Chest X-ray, PA view. Patient: 60 years old, sex F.
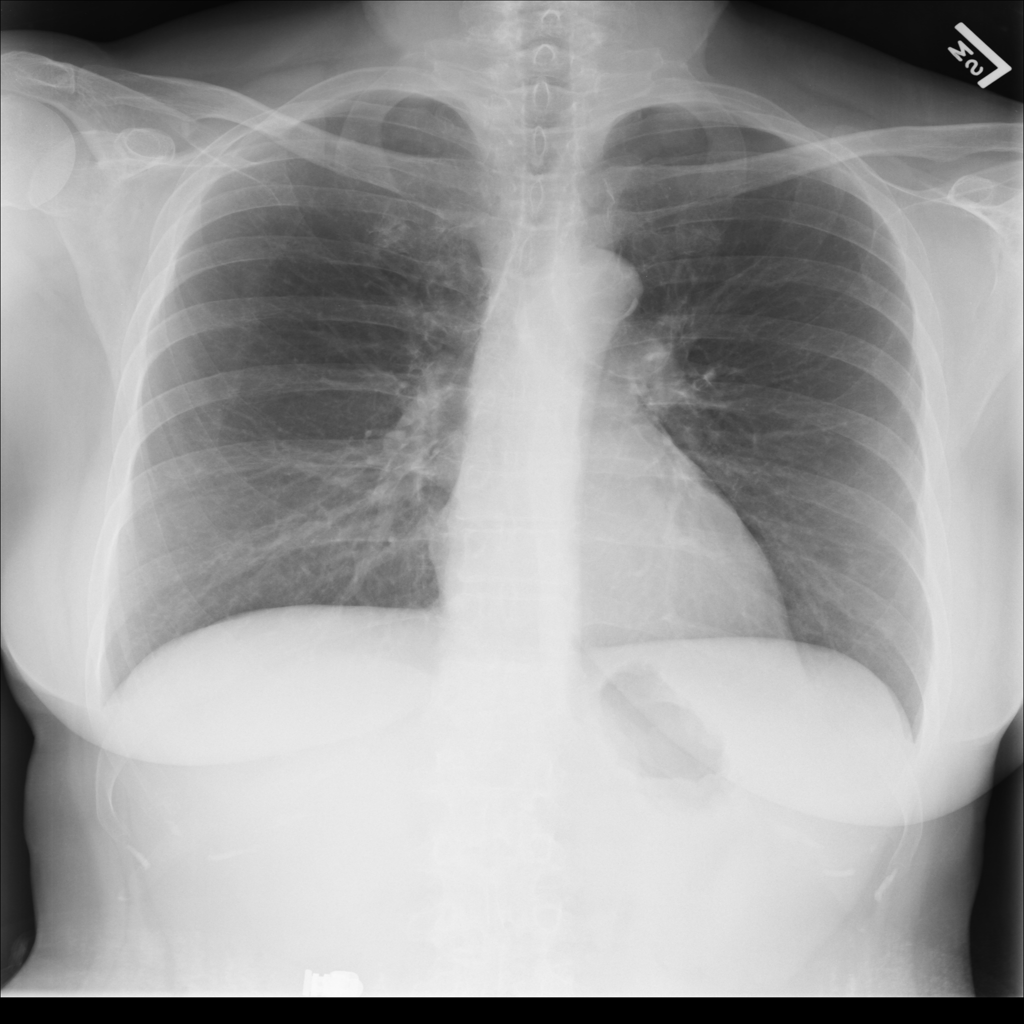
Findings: No Finding